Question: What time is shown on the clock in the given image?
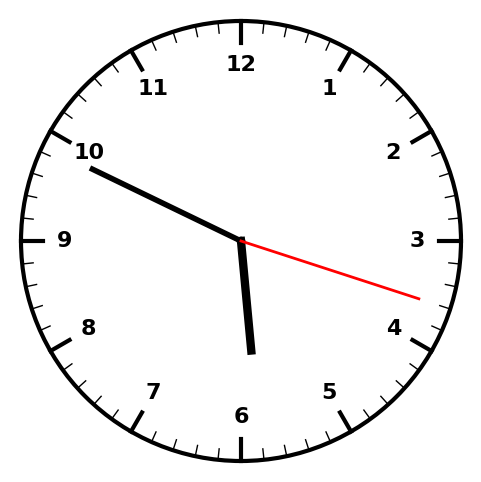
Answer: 05:49:18